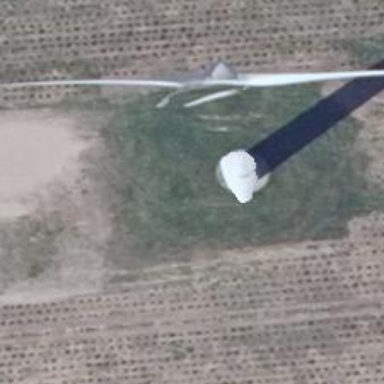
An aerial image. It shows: Wind power generator.